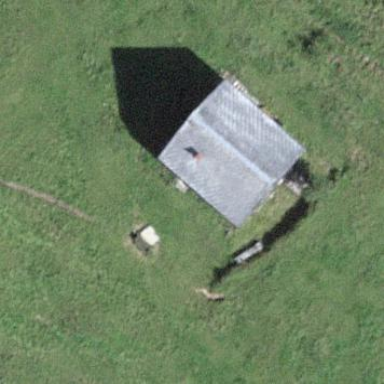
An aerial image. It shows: Farm auxiliary building with gabled roof.